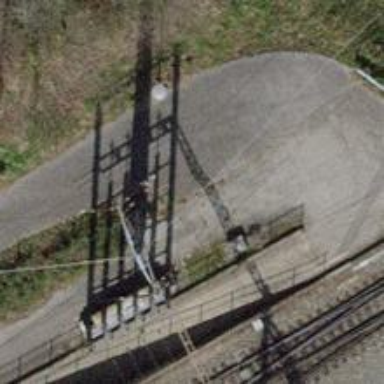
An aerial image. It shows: Power pole.